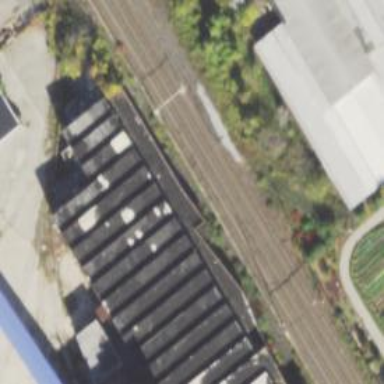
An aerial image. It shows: Disused railway spur.